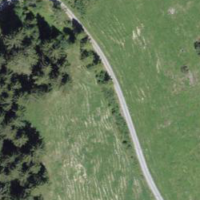
EUNIS habitat code: 23
Species observed at this site:
Aporia crataegi
Cupido minimus
Lasiommata maera